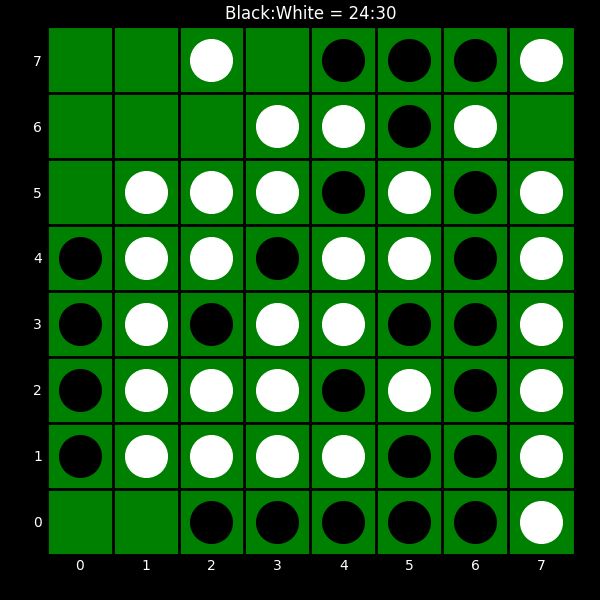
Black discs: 24
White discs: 30